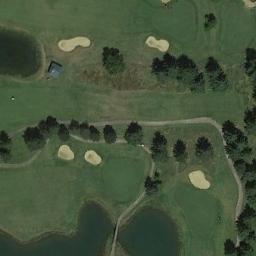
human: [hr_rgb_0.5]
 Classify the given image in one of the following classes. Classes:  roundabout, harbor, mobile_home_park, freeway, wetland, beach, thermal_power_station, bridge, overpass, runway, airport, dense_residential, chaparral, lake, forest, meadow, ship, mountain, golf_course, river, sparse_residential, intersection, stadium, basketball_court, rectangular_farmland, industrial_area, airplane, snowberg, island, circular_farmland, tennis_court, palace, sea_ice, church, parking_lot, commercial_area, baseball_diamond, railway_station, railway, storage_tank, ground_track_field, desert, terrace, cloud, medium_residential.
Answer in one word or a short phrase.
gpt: golf_course